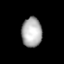
Tissue: lung
Cell type: T cells
Senescence score: 0.108
Nuclear area (px): 587
Mean DAPI intensity: 174.409